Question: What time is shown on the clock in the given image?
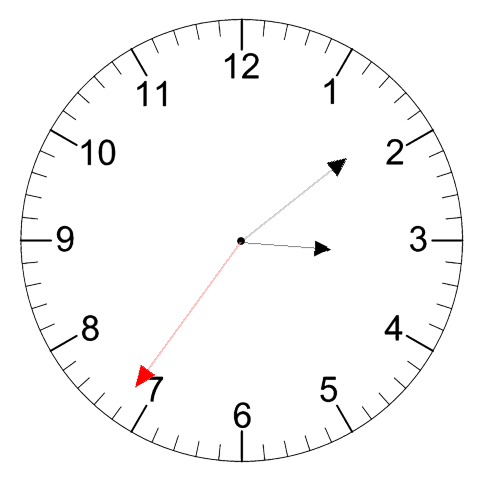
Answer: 03:08:36